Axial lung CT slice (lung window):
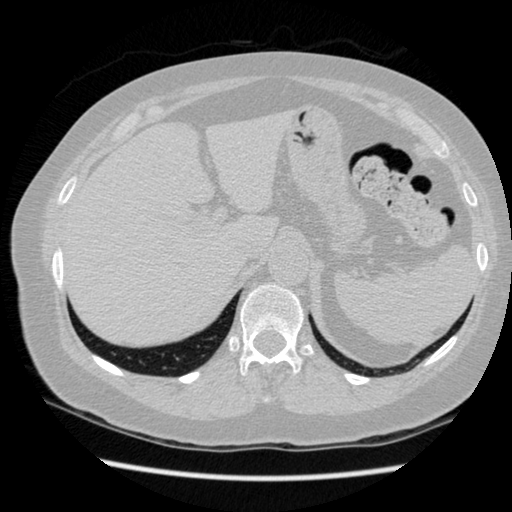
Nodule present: no